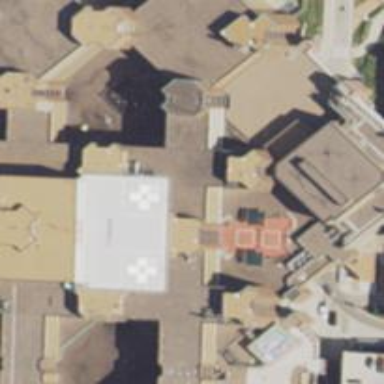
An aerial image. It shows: Pharmacy providing healthcare services.